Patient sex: M
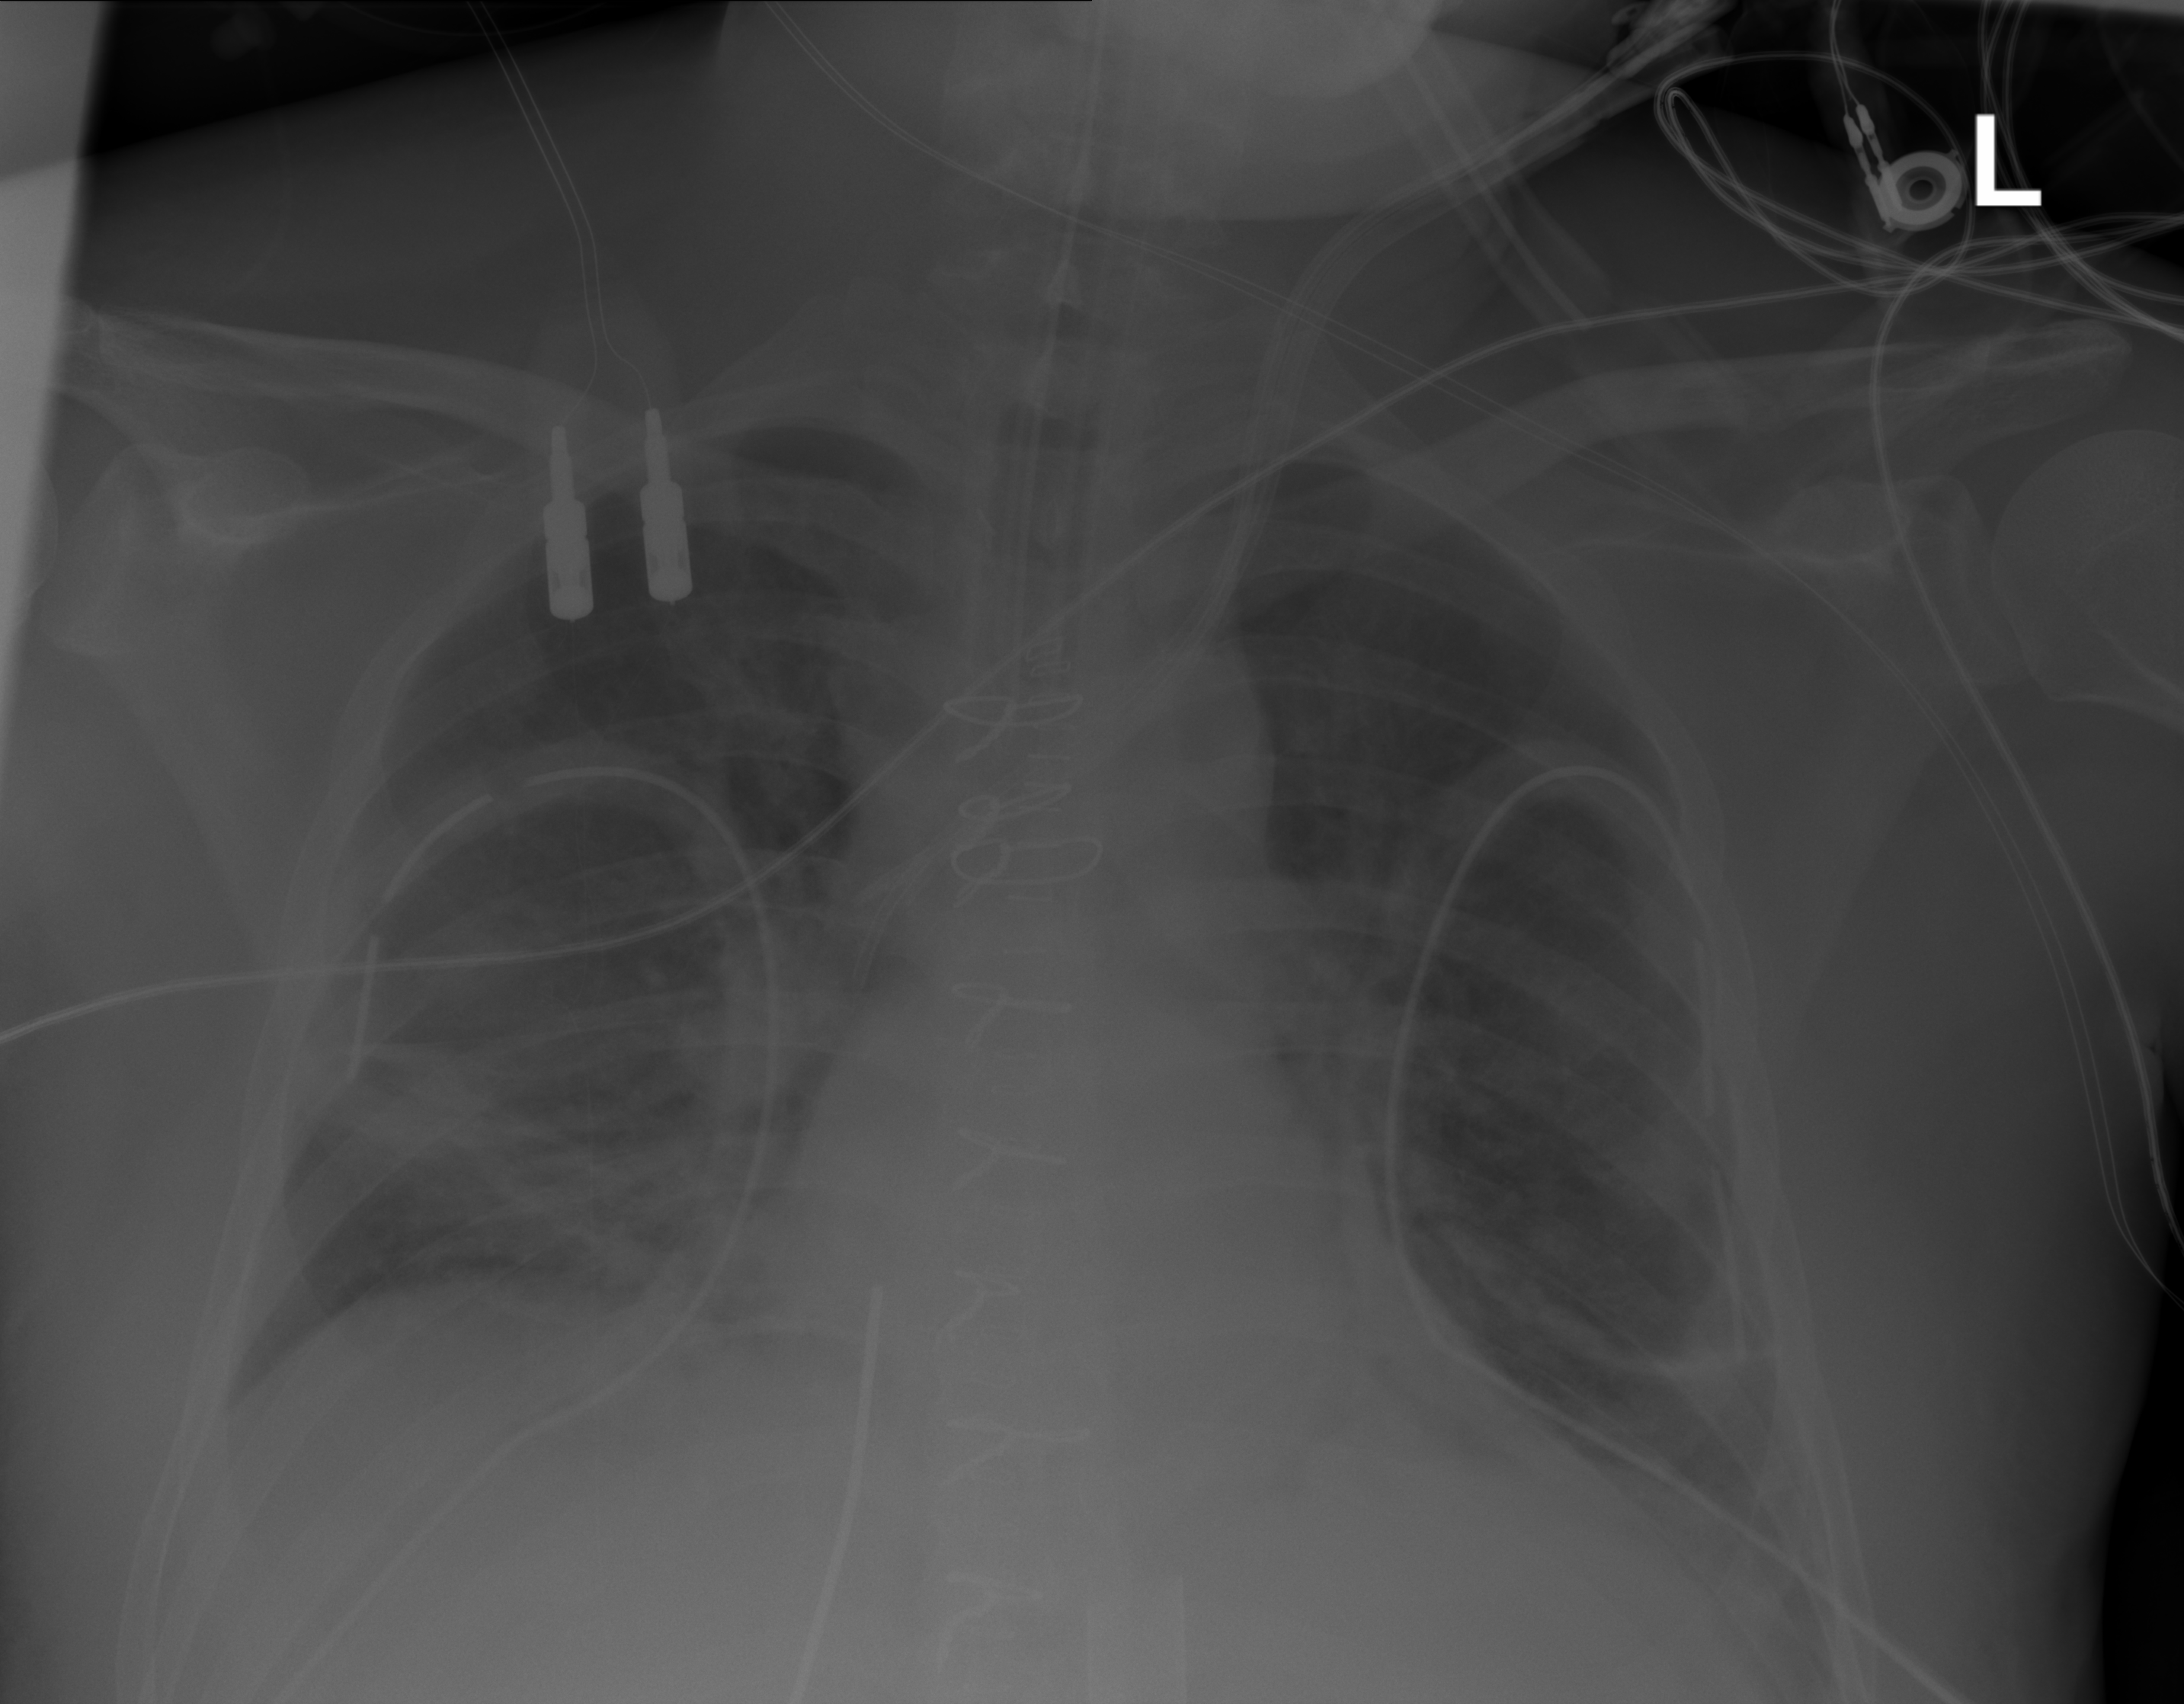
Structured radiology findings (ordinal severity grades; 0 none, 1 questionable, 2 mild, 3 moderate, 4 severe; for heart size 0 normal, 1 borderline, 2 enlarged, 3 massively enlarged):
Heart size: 0
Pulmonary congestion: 2
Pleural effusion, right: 0
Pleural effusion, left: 0
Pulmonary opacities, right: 2
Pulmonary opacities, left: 2
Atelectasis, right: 2
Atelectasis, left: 2